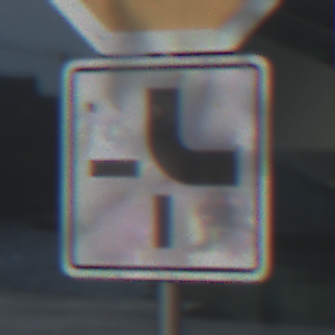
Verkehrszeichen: VerlaufVorfahrtsstrasse4
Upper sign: Stop
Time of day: MorningAfternoon
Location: Outdoor (Urban)
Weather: PartlyCloudy
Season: NotSpecified
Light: Natural